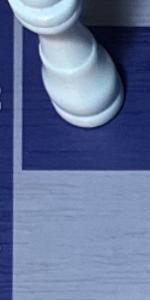
Label: Empty